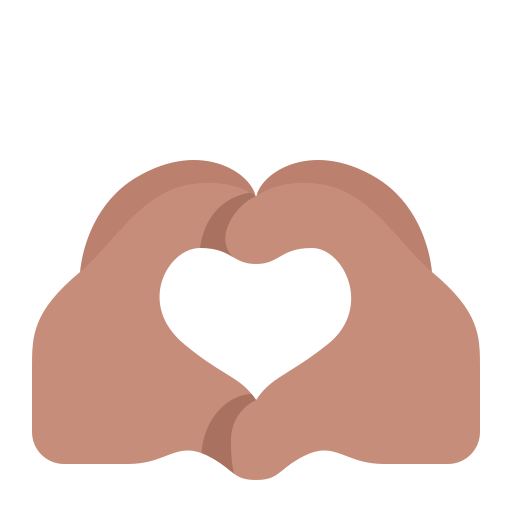
heart hands flat